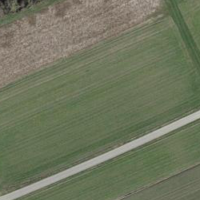
EUNIS habitat code: 24
Species observed at this site:
Fagopyrum esculentum